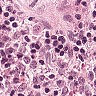
Metastatic tissue present: no